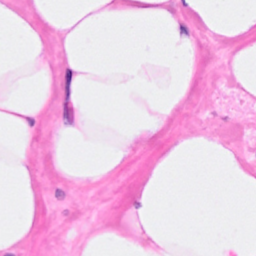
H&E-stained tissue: Breast